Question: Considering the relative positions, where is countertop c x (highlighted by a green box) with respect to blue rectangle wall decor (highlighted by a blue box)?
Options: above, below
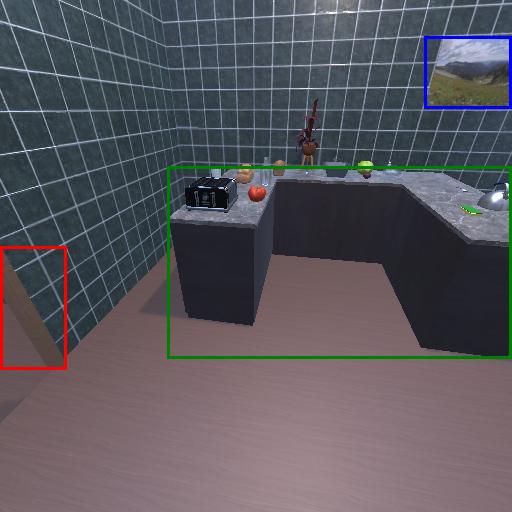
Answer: above